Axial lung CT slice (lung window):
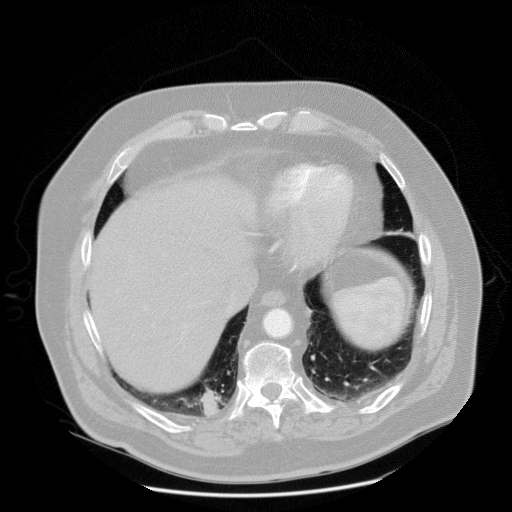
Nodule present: no